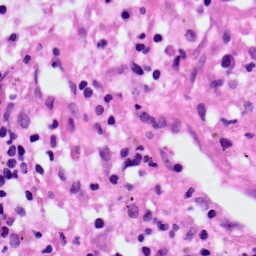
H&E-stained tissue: Lung